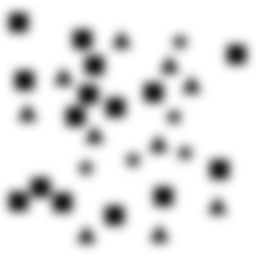
Squares: 15
Triangles: 10
Stars: 5
Total shapes: 30